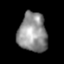
Tissue: lung
Cell type: Fibroblasts
Senescence score: 0.5824
Nuclear area (px): 1106
Mean DAPI intensity: 142.573